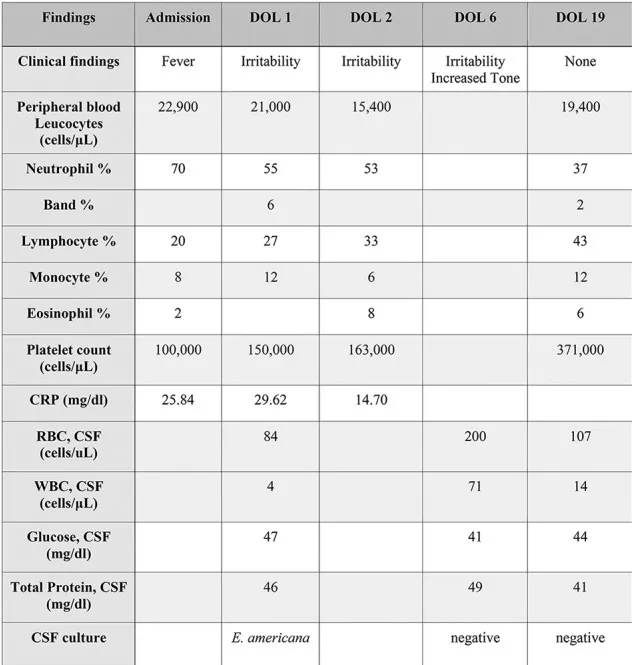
(B) Clinical and laboratory findings in a newborn with E. Americana meningitis.
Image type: chart (chart)